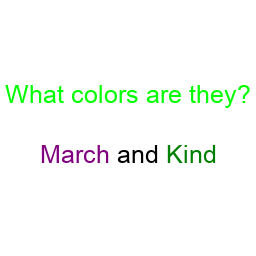
Color: purple, green
Background color: white
Question text color: lime